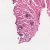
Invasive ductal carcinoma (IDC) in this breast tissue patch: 0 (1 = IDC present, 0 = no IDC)